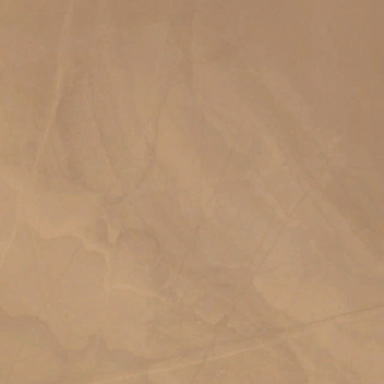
The desert is very dry .